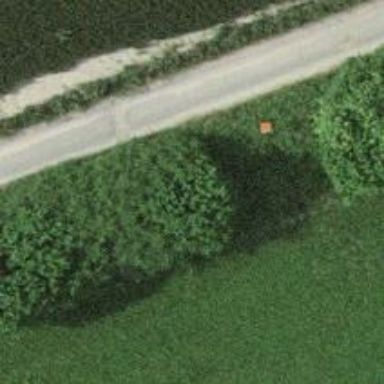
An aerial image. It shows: Aerial marker on pole.